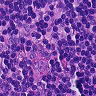
Metastatic tissue present: no